Current action and preconditions to check: path_clear

Your task: For each precondition in the list above, predict whether it will hold at this action.

Consider the current scene as observed from the mobile robot's camera, and analyze the predicted future states of all dynamic agents (e.g., people, animals, vehicles, or any moving entities) within the NEXT SECOND.

IMPORTANT: Only answer "very likely" if you are absolutely certain—based on strong, clear evidence—that a dynamic agent will violate the precondition in the predicted future state. Do NOT answer "very likely" for unlikely, ambiguous, or low-probability risks.

Ask yourself for each precondition: Is there a high probability, with clear and convincing evidence, that the predicted future states of any dynamic agent will interfere with the predicted future state of the currently executing action within the NEXT SECOND, causing that precondition to fail?

Assess the risk level based on these predictions. Use "likely" or "very likely" if motions create a clear risk of interference.

Use "neutral" or "improbable" if agents are nearby but their predicted paths are clearly diverging or non-conflicting.

Failure Risk Categories: "very improbable", "improbable", "neutral", "likely", "very likely"

Answer Format: Output ONLY the probability_of_failure value from these categories: "very improbable", "improbable", "neutral", "likely", "very likely"

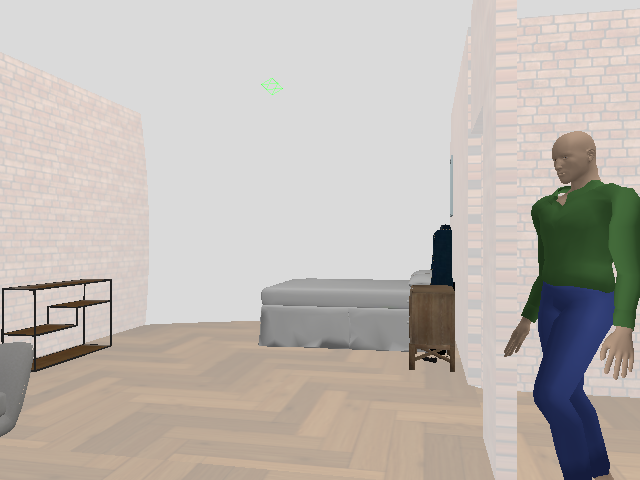

Answer: likely